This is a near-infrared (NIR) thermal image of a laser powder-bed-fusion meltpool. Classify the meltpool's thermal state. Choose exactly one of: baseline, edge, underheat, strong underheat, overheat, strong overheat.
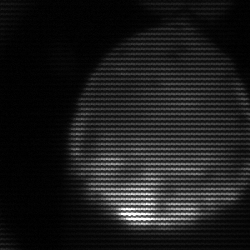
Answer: edge